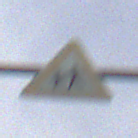
Verkehrszeichen: KinderRechts
Umgebung: Outdoor, Suburban
Tageszeit: MorningAfternoon
Wetter: PartlyCloudy
Licht: Natural
Jahreszeit: NotSpecified
Kontrast: HighContrast